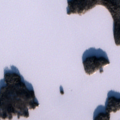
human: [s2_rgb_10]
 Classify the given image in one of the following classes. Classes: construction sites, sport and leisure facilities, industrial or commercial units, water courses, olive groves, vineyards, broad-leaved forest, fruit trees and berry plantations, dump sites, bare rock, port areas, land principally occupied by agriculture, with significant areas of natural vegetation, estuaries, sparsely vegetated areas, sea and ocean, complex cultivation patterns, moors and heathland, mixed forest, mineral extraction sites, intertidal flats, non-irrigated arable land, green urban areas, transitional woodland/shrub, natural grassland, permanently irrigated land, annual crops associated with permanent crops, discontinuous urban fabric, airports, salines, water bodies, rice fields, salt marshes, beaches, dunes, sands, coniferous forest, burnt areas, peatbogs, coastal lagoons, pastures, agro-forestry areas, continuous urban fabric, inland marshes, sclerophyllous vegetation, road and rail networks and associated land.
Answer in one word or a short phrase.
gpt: coniferous forest, mixed forest, water bodies